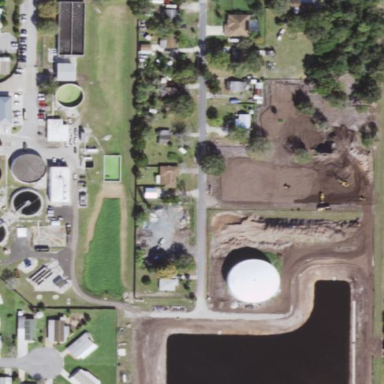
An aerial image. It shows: View of wastewater plant.